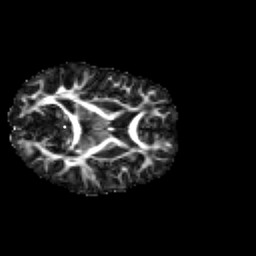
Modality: FA
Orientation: axial
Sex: female
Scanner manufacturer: siemens
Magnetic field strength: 3 T
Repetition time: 5 s
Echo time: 0.071 s